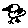
Label: bird